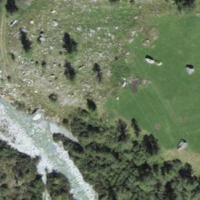
EUNIS habitat code: 31
Species observed at this site:
Aporia crataegi
Silene nutans